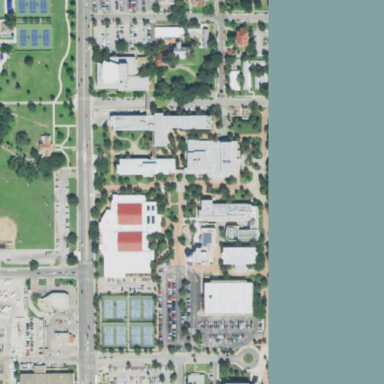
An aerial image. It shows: College or university.